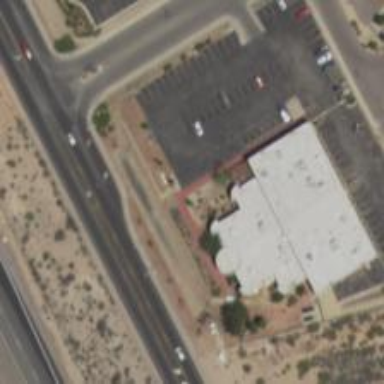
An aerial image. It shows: Office building.